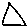
Label: triangle